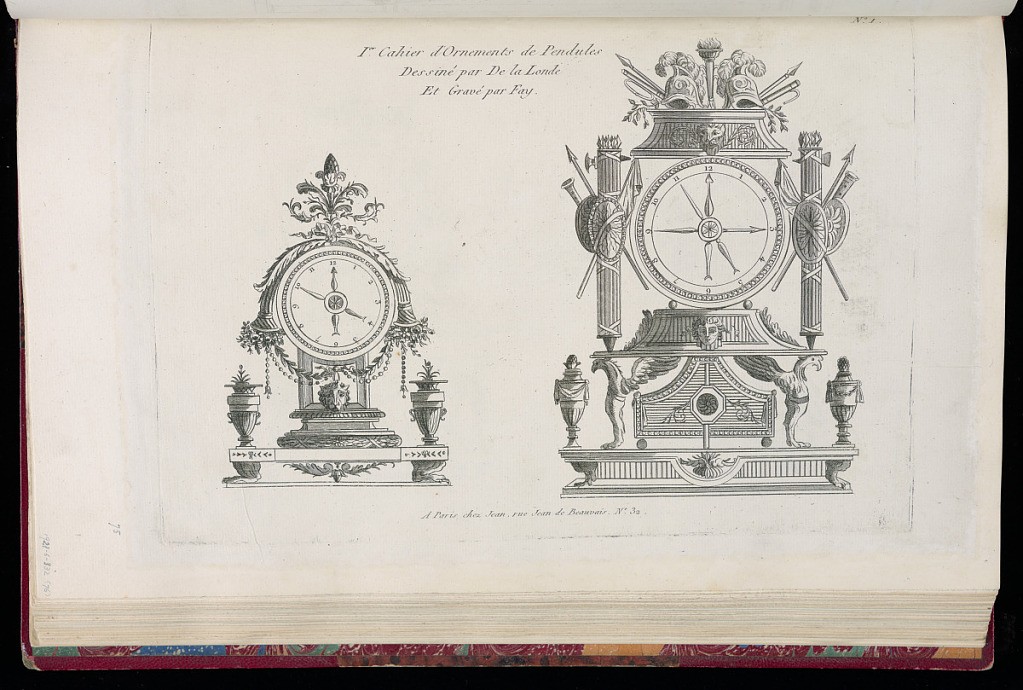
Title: Designs for Clock Cases
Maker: Richard de Lalonde, French, active 1780–96
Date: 1780-1789
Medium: Etching on off-white laid paper
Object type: Print
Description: Designs for two clock cases decorated with ornament motifs including urns, garland, lion head, cornucopia, pinecone, military trophy, and sphynxes. The plate is numbered.